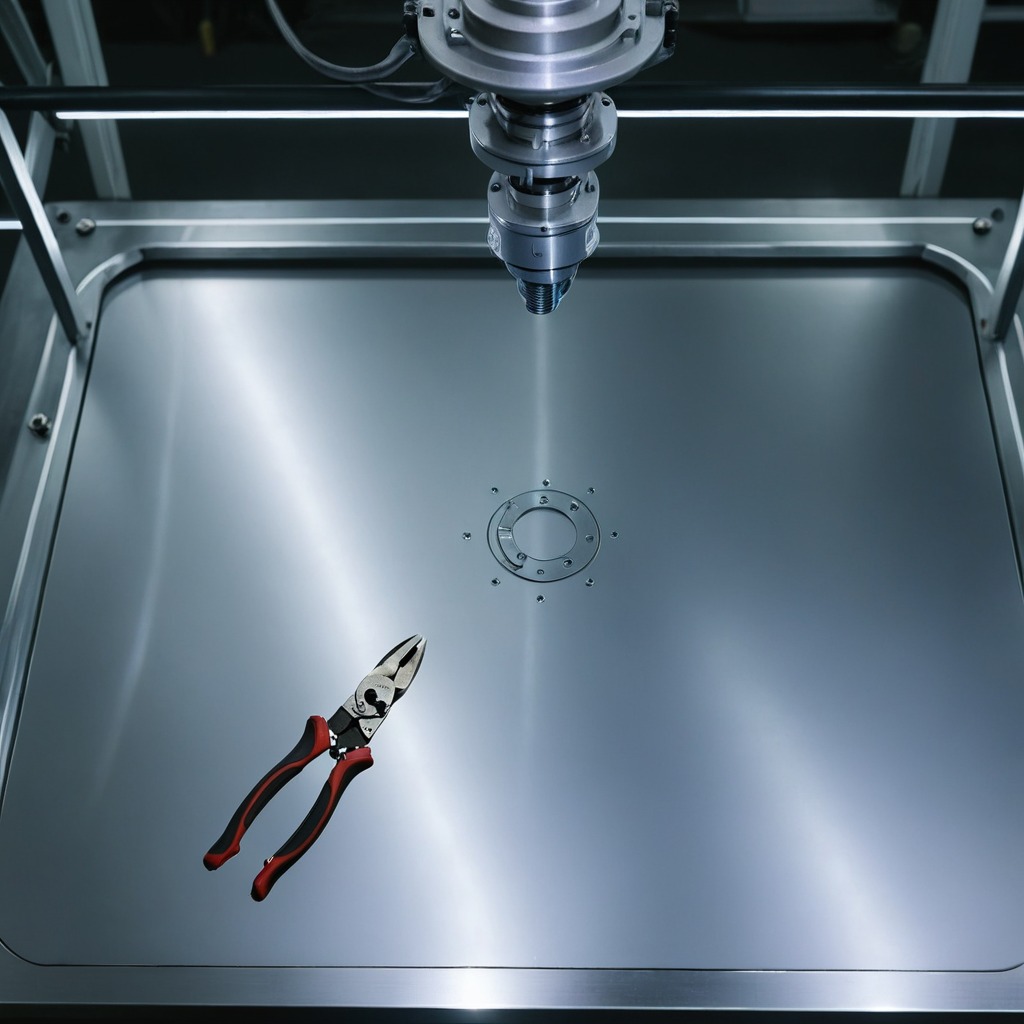
A plier is lying on the metal table in the machine shop under fluorescent lights.